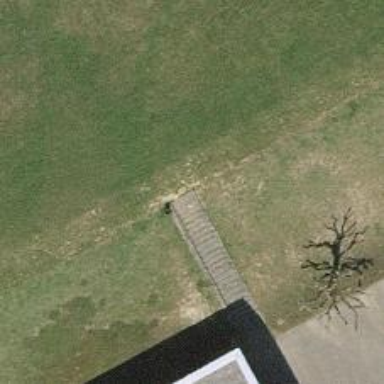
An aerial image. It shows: Set of steps on the road.